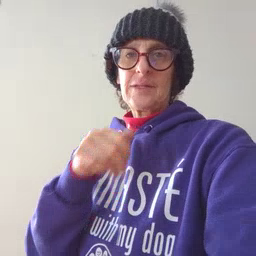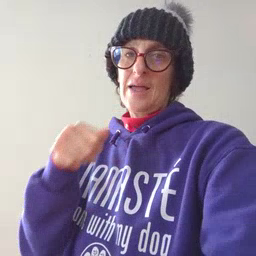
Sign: hide